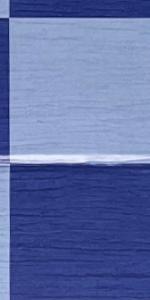
Label: Empty